Field crop: maize
Growth stage: 2
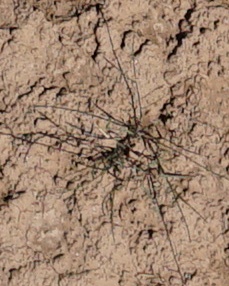
Species: lolium